Field crop: maize
Growth stage: 2
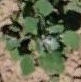
Species: chenopodium